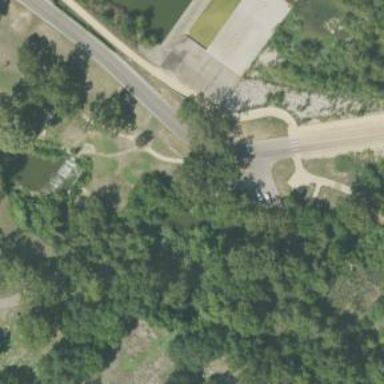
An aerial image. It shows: Memorial site with historic significance.